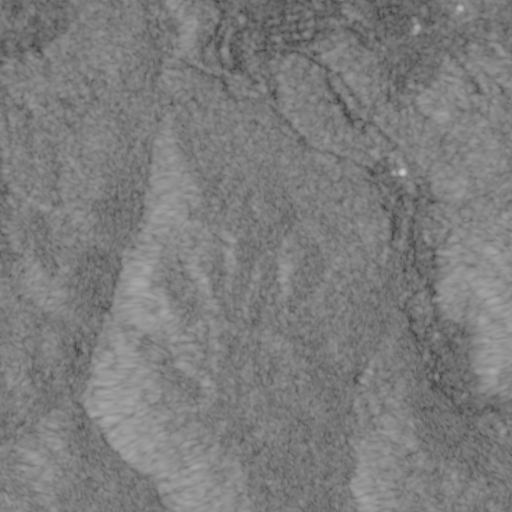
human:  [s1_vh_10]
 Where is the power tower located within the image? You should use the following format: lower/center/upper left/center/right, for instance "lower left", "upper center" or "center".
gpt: The power tower is located in the upper right of the image.
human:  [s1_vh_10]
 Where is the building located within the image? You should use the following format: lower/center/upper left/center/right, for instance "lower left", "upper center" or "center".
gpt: There is no building in the image.

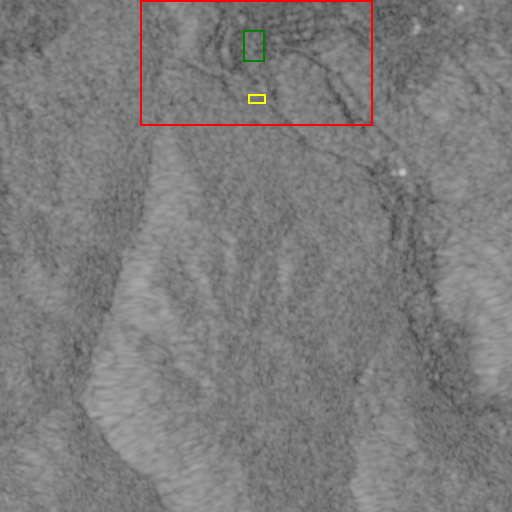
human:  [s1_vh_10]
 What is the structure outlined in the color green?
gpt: The structure outlined in green is a park.
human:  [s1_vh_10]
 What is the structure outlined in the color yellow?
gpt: The structure outlined in yellow is a parking lot.
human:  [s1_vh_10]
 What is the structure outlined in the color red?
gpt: The structure outlined in red is a ski resort.
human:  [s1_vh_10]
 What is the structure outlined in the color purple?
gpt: There is no purple outline.